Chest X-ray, AP view. Patient: 27 years old, sex M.
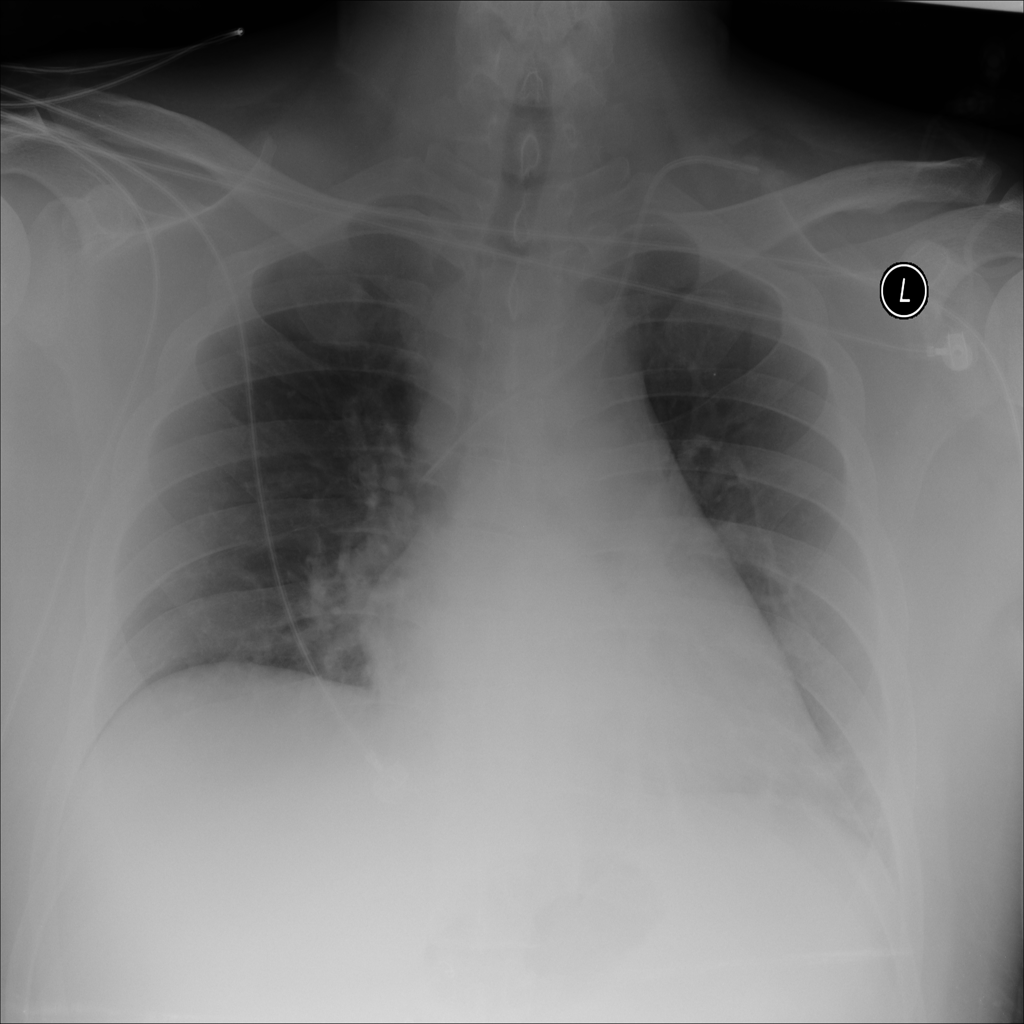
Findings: No Finding